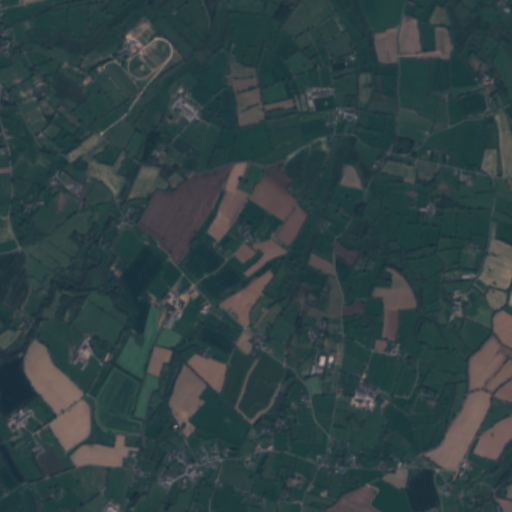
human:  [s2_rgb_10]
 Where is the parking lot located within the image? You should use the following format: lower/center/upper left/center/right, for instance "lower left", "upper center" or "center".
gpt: The parking lot is located in the lower center of the image.
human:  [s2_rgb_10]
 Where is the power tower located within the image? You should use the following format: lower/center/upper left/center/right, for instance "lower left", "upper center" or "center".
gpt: The power tower is located in the lower left of the image.
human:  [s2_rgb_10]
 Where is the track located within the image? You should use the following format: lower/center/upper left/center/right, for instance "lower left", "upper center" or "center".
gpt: The track is located in the upper left of the image.
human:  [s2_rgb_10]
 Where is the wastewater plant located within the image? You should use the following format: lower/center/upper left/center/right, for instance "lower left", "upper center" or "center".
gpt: The wastewater plant is located in the upper left of the image.
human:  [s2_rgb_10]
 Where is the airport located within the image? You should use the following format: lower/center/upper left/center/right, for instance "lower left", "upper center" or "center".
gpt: There is no airport in the image.